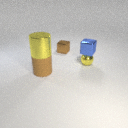
small yellow metal sphere below small blue metal cube